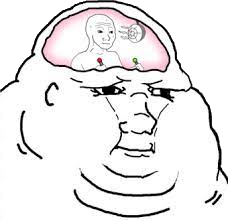
Label: 5_Blobjak